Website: walmart
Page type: address-validator
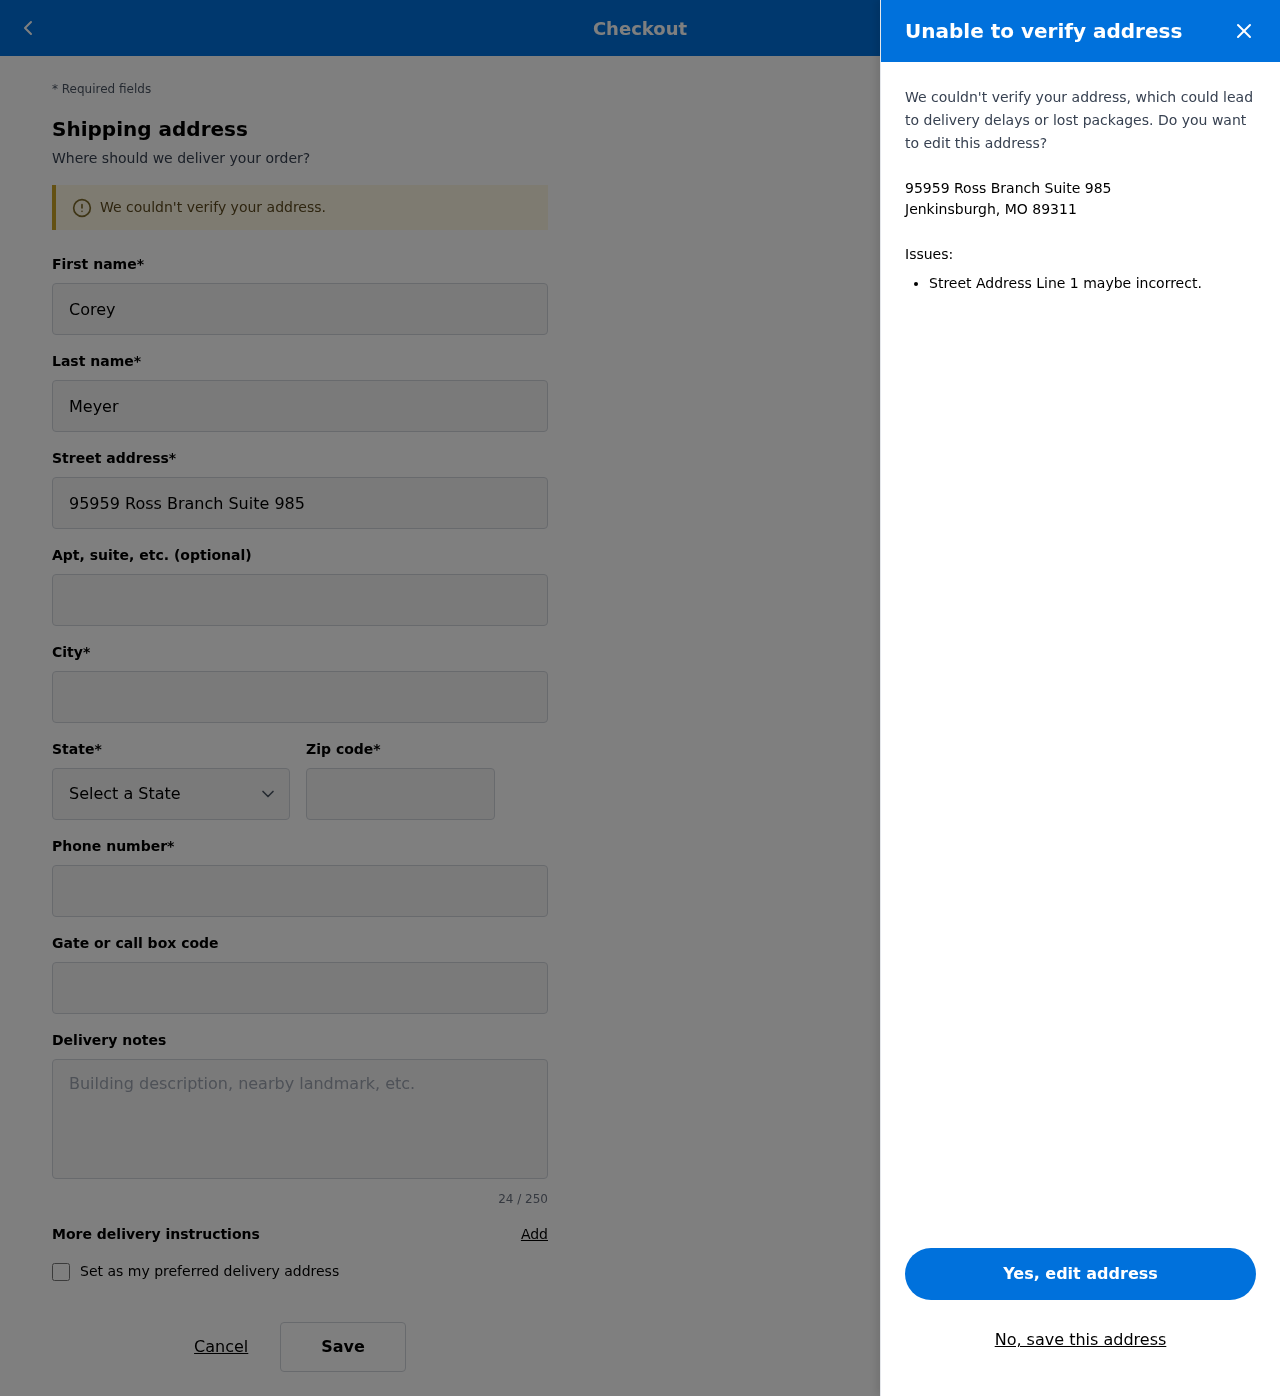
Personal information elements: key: PII_CITY_STATE_ZIP
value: Jenkinsburgh, MO 89311
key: PII_DELIVERY_INSTRUCTIONS
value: Place behind screen door
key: PII_STATE_ABBR
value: MO
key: PII_STREET
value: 95959 Ross Branch Suite 985
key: PII_FIRSTNAME
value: Corey
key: PII_LASTNAME
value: Meyer
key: PII_CITY
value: Jenkinsburgh
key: PII_POSTCODE
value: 89311
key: PII_PHONE
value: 6839812455
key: PII_SECURITY_CODE
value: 4385